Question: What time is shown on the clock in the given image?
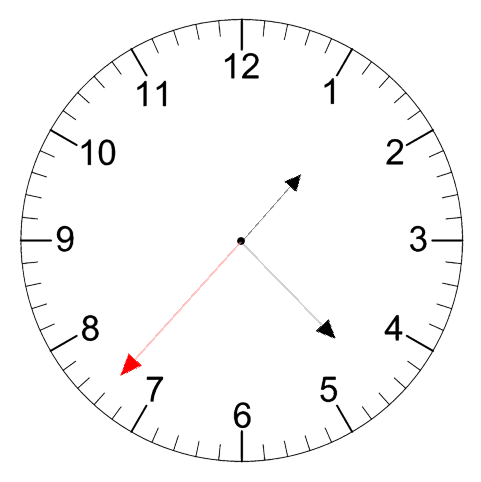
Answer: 01:22:37